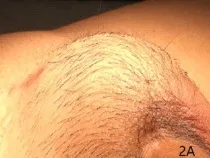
(A) Recurrent tumors in the left inguinal region for a duration of 1 month.
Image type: medical_photograph (skin_photograph)